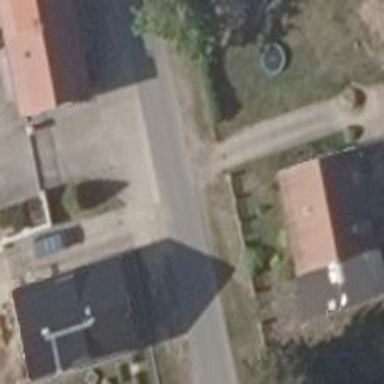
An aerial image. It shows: Residential road.